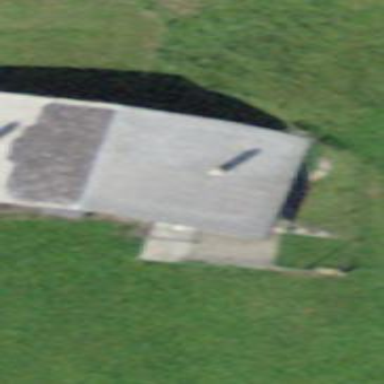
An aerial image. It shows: Cabin.